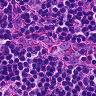
Metastatic tissue present: no